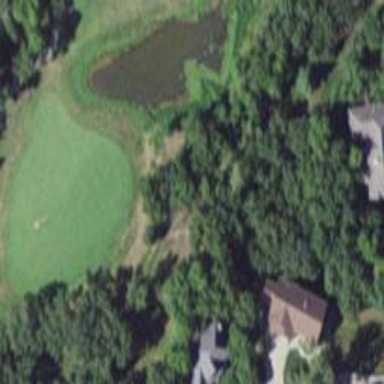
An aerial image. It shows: Water hazard in golf course. The hazard is natural water feature.